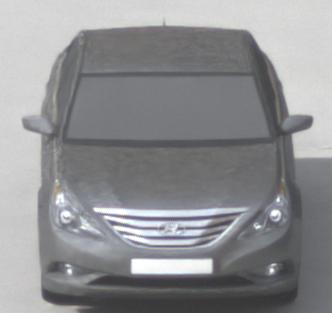
Make: Hyundai
Model: Sonata
Detailed model: Gen. 6 YF
Model produced from: 2009
Model produced until: 2016
Doors: 4
Color: gray
Road condition: dry road
Daytime: morning or afternoon
Contrast: low contrast